Question: I'm learning a bit C and i'm doing an exercise where i use structures and functions to collect employee infos and just print them out.
I'm declaring the functions and the struct in the header since i need them in both of the other files.
'''
//employee.h
int addEmployee(void);
int printEmployee(int i);
struct employeelist
{
char last [20];
char first[20];
int pnumber;
int salary;
};
'''
The "core" file is executing the both functions. The first function asks for the number of employees and gives a value back for the second function where the information is collected and stored. There are no errors and i've checked the code several times.
'''
//employee.c
#include "employee.h"
#include <stdio.h>
#include <ctype.h>
#include <string.h>
int numE;
int i;
int addEmployee(void)
{
struct employeelist employee[5];
int numE;
printf("How many employees do you want to add to the list?: ");
scanf("%d", &numE);
printf("Please type in the last name, the first name,
the personal number and the salary of your employees.
");
for (i=0; i < numE; i++)
{
printf("Last name: ");
scanf("%s", employee[i].last);
printf("First name: ");
scanf("%s", employee[i].first);
printf("Personal number: ");
scanf("%d", &employee[i].pnumber);
printf("Salary: ");
scanf("%d", &employee[i].salary);
}
return numE;
}
int printEmployee(int emp)
{
struct employeelist employee[5];
for (i=0; i < emp; i++)
{
printf("Last name: {%s}
First name: {%s}
Personal number: {%d}
Salary: {%d}
",employee[i].last,employee[i].first, employee[i].pnumber, employee[i].salary);
}
getchar();
getchar();
return emp;
}
'''
The last file contains the main() function to execute the functions above.
'''
#include "employee.h"
#include <stdio.h>
#include <ctype.h>
#include <string.h>
int emp;
int main ()
{
struct employeelist employee[5];
int emp = addEmployee();
printEmployee(emp);
return 0;
}
'''
Now my problem is that everything works only the output is incorrect. I can't even say what it is. Some kind of random mix of signs, letters and numbers. Since i have no idea where my mistake is, i would be glad about any advise to solve this problem. Thank you.
I have added a screenshot of my output. Maybe it helps.
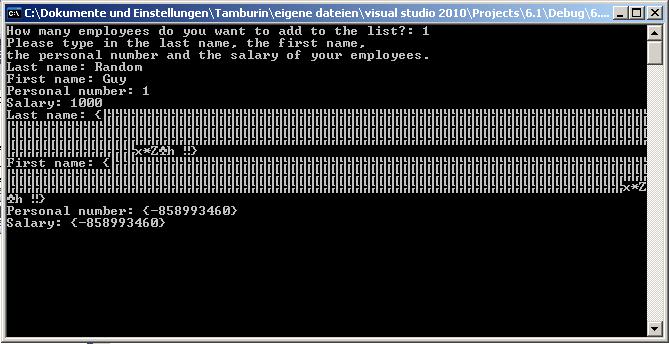
Answer: You're trying to use a local variable, which ceases to exist when the function returns.
'''
int addEmployee(void)
{
struct employeelist employee[5];
/* ... */
}
'''
The variable employee only exists inside the addEmployee() function; and it is a different object every time the function is called.
'''
int printEmployee(int emp)
{
struct employeelist employee[5];
/* ... */
}
'''
This 'employee' has no relation to the one in addEmployee.
---
But don't do the easy thing now (*); : declare the array in the main() function and pass it around.
'''
//employee.h
struct employeelist
{
char last [20];
char first[20];
int pnumber;
int salary;
};
/* add up to 'maxemp' employees to the array and
** return number of employees added */
int addEmployee(struct employeelist *, int maxemp);
/* print all employees from index 0 to (nemp - 1) */
int printEmployee(struct employeelist *, int nemp);
'''
Declare an array in main(), and pass it around
'''
#include "employee.h"
#include <stdio.h>
#include <ctype.h>
#include <string.h>
int main ()
{
int emp;
struct employeelist employee[5];
int emp = addEmployee(employee, 5);
printEmployee(employee, emp);
return 0;
}
'''
---
Edited employee.h and added a main() function